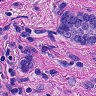
Metastatic tissue present: yes